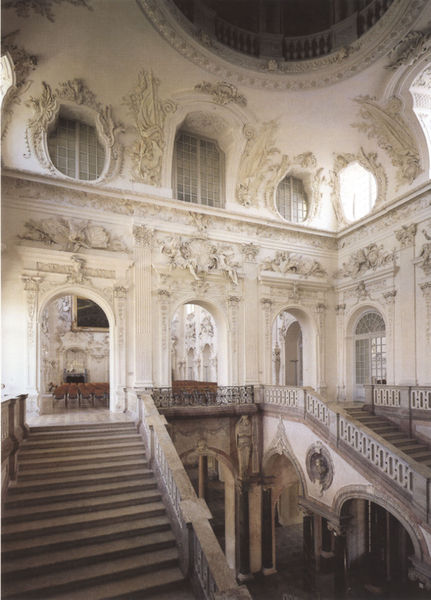
Titel: Neues Schloss in Schleißheim
Künstler: Henrico Zuccalli
Standort: Schleißheim, Neues Schloss (EU - D - Bayern)
Schlagwörter: gemälde, weiß, fenster, glas, licht, marmor, pfeiler, stuhl, stühle, säule, säulen, tür, zeichnung, blick, gebäude, schloss, ornament, alt, architektur, barock, stein, bild, spiegel, kirche, boden, figur, decke, klassizismus, rund, relief, bogen, türen, saal, kuppel, treppe, treppen, ornamente, verzierung, stuck, durchgang, geländer, stufe, stufen, hoch, tor, foto, fotografie, bögen, höhe, torbogen, balustrade, photo, bestuhlung, residenz, treppenhaus, wien, tpr, bau, fot, decken